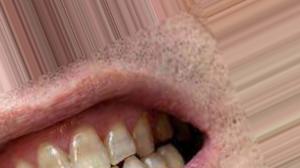
Condition: Tooth Discoloration